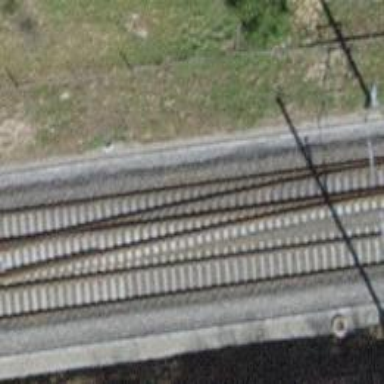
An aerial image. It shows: Single railway track with electrified contact line.